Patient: sex F, age 58
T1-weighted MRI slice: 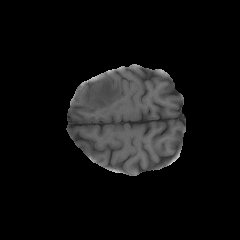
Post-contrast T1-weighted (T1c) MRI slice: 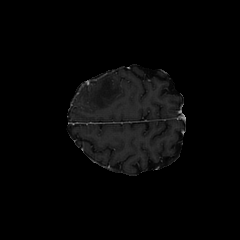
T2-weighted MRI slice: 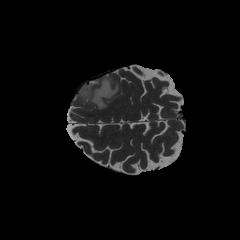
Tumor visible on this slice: yes
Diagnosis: Glioblastoma, IDH-wildtype
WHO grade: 4